Question: Hey everyone I just need a quick idea or suggestion on how I could accomplish this task. I have an avatar selection screen where a user can choose one of the avatars for our website. When a user hovers over and clicks on an avatar I have a red 6px border that appears around the selected avatar. Now I want some text to appear over or below the avatar as well. I need to get it out fairly quickly since we are going live soon, so nothing too convoluted. What are some fast simple methods I might be able to use? I'm ok at javascript but I am trying to avoid using it and I can not think of any other way, like maybe z-index or img on an img? Here is what it looks like so far. Again, any suggestions or ideas not using javascript please.

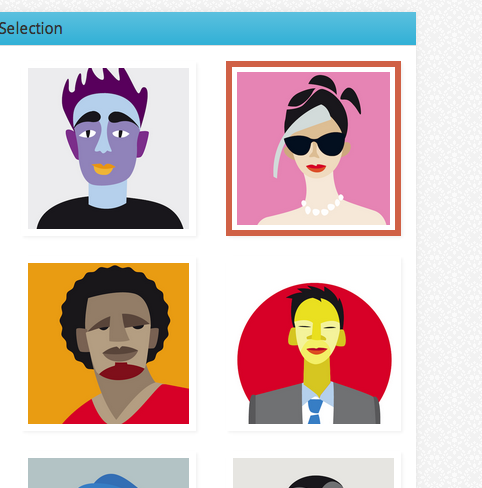
Answer: Use the '+' (adjacent sibling) selector to show a hidden element on hover like so:
HTML
'''
<img src="http://www.placekitten.com/200/200" />
<span>Hello World!</span>
'''
CSS
'''
span{
display:none;
}
img:hover + span {
display:block;
}
'''
Here is a fiddle of it in action: <URL>